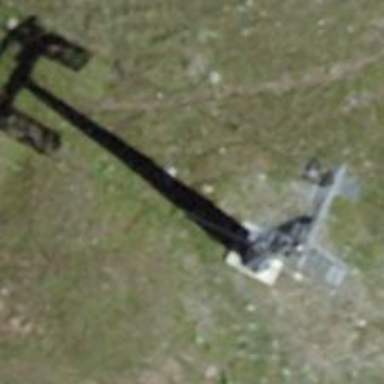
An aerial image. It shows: Building with nearby pylon for aerialway.